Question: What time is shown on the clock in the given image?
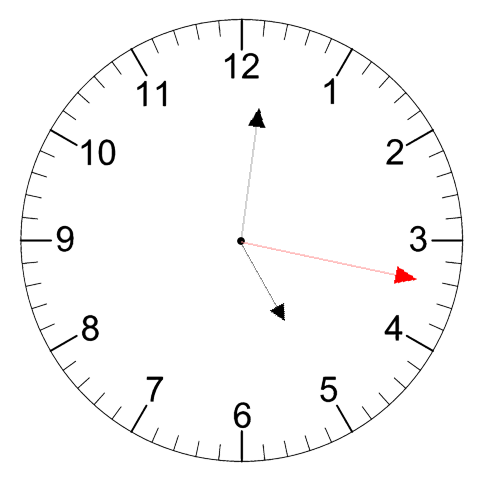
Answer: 05:01:17